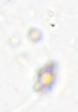
Label: Phaeocystis